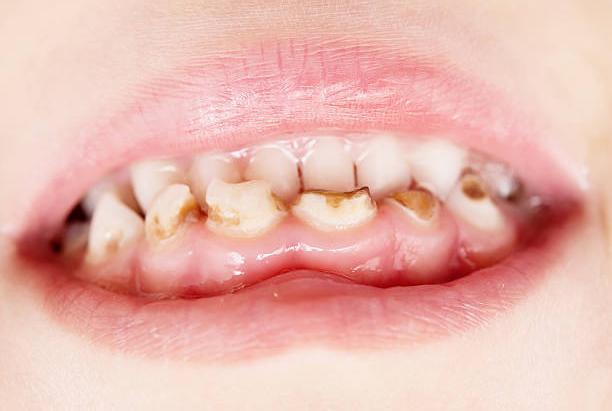
Condition: Gingivitis